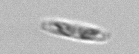
Label: pennate